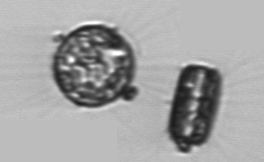
Label: Thalassiosira